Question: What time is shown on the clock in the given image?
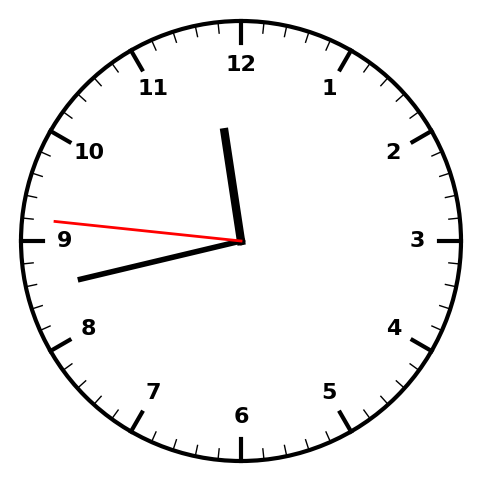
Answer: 11:42:46